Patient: sex F, age 66
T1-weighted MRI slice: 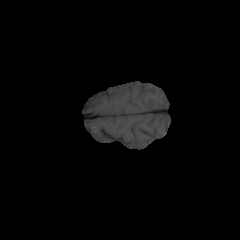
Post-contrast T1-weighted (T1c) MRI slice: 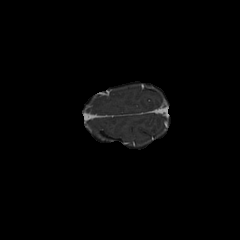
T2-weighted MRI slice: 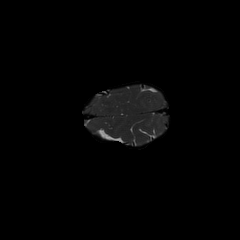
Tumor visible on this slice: no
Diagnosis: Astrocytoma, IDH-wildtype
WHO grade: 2